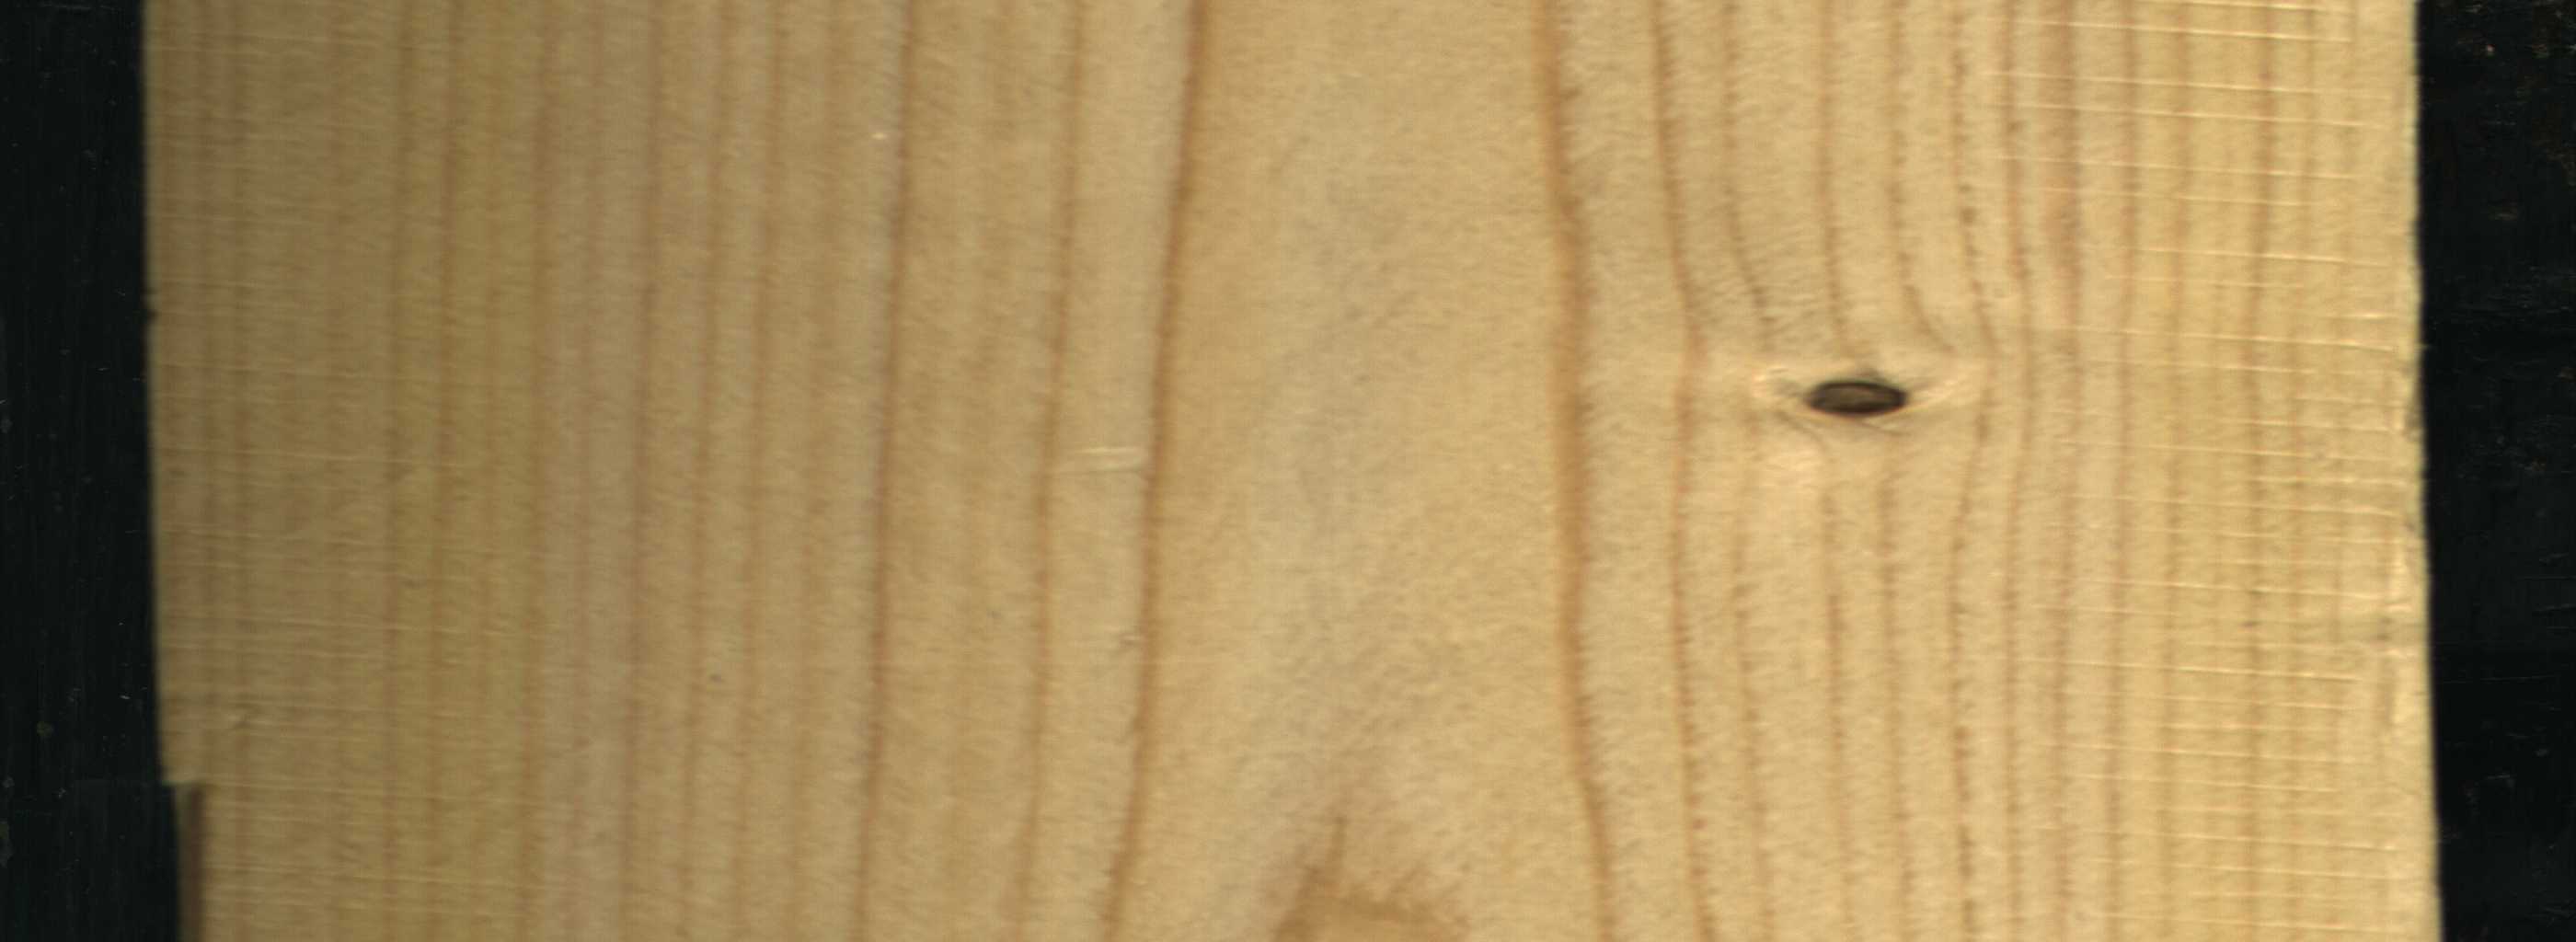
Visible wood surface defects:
Dead_Knot